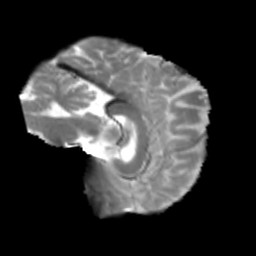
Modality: T2w
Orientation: sagittal
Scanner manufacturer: siemens
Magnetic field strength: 3 T
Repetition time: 4 s
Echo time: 0.0594 s